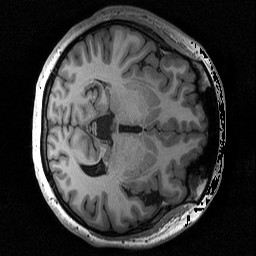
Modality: T1w
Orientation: axial